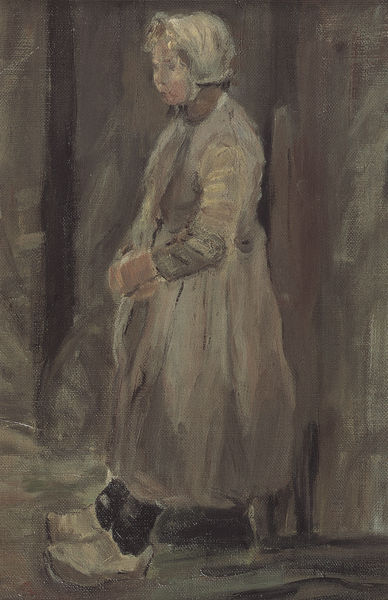
Titel: Holländisches Fischerkind (Studie)
Künstler: Fritz von Uhde
Institution: Privatbesitz
Schlagwörter: dunkel, gemälde, hand, schatten, weiß, impressionismus, mädchen, braun, frau, grau, haar, handschuh, handschuhe, hell, hintergrund, holz, kleid, nase, rücken, schwarz, strasse, zeichnung, zimmer, blick, rot, schal, tuch, beige, expressionismus, haube, hochformat, malerei, schleife, blond, jung, kappe, mütze, wand, arm, arme, augen, falten, gesicht, kragen, stehen, trauer, ärmel, holland, hände, niederlande, portrait, porträt, öl, kalt, pastos, boden, figur, gewand, haare, mantel, realismus, stehend, kind, kinn, locken, traurig, schürze, füße, seitlich, wellen, düster, naturalismus, schuhe, backen, risse, mauer, monochrom, farblos, industrie, lehnen, duktus, gefaltet, kopftuch, halstuch, angelehnt, socken, warten, kelid, strümpfe, fugen, gogh, linie, munch, strich, sozialkritik, kittel, beten, gebet, liebermann, pinselstrich, ganzfigur, tracht, verschränkt, worpswede, holländisch, anlehnen, armut, rocj, stumpf, pantoffeln, vincent, holzschuhe, holzschuh, klocks, pantinen, trist, van, oberkleid, kollwitz, modersohn, schleige, clogs, klompen, huabe, anlehnung, holländerin, child, holzpantinen, holzpantoffeln, ralismus, sabbot, kuind, fischerkind, kind modersohn, nachgewand, shoe